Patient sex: M
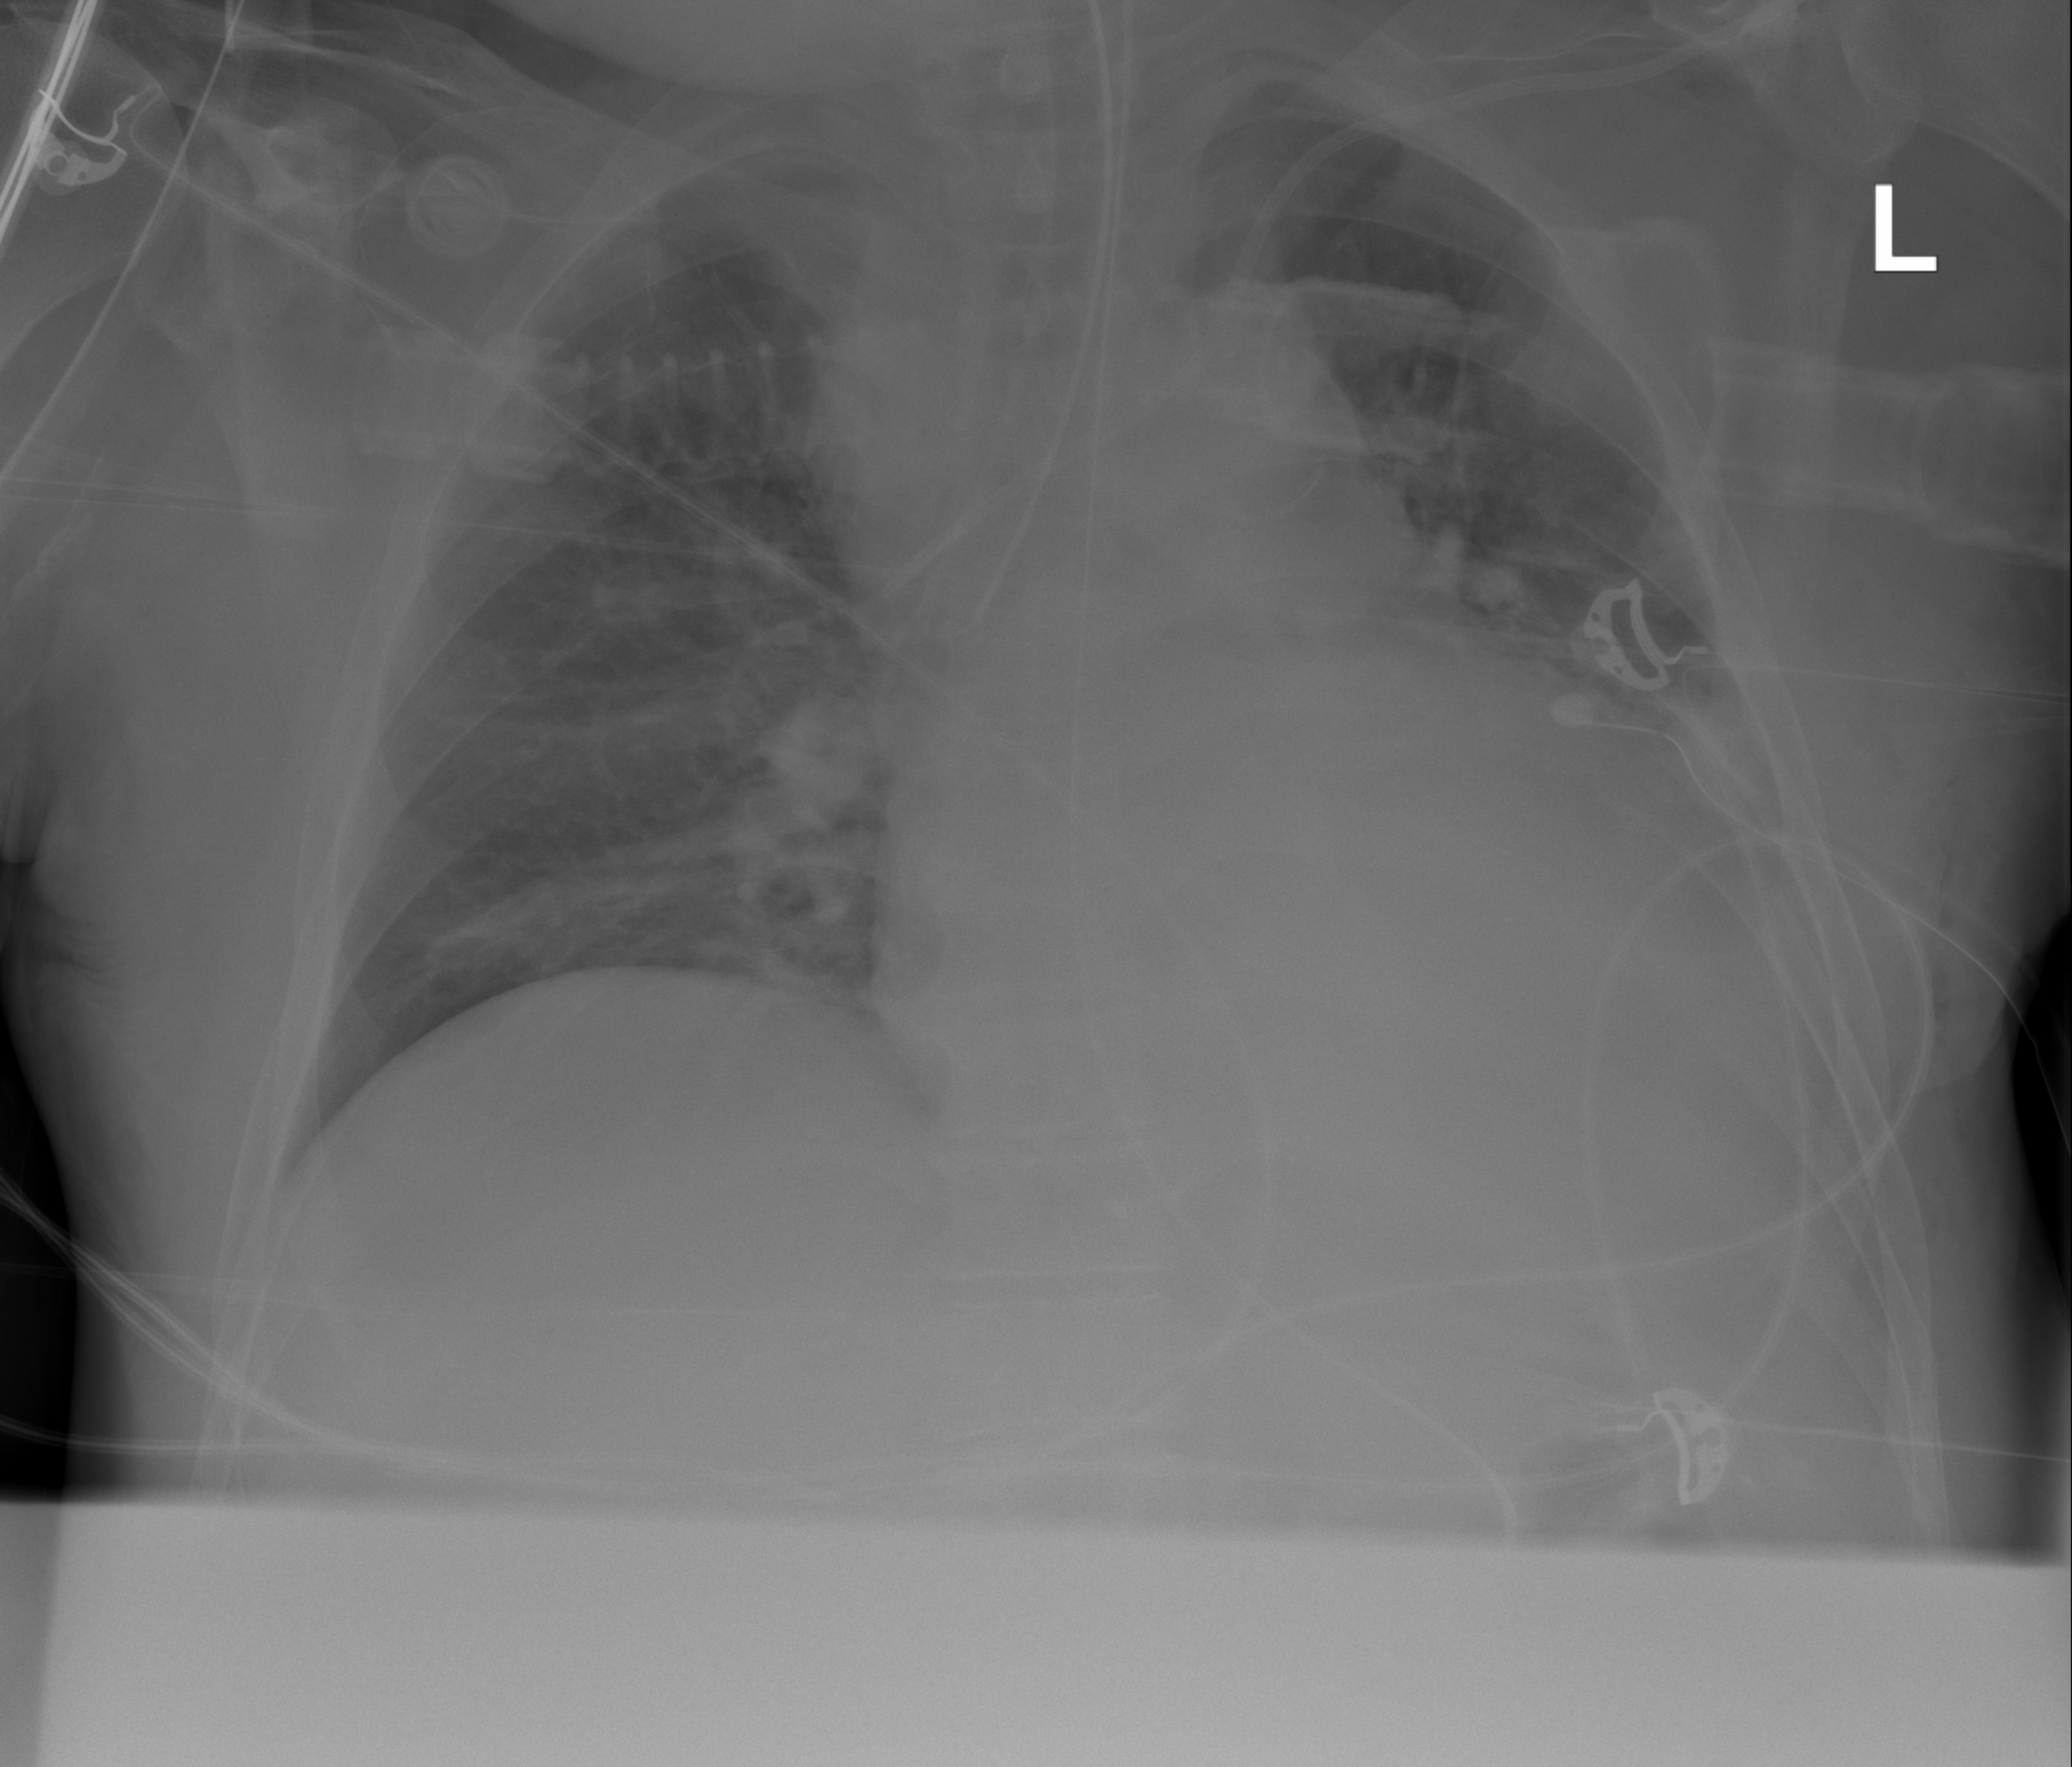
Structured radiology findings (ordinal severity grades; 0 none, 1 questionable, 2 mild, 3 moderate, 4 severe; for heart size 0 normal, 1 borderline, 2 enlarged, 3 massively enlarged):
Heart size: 2
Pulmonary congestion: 2
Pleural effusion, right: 0
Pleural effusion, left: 2
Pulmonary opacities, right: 2
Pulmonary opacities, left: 2
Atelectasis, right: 0
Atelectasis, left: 2